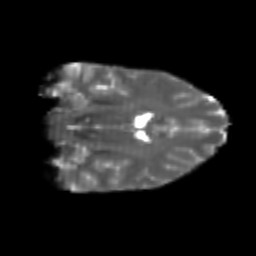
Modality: T2w
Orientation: coronal
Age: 24
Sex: female
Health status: healthy
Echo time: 0.074 s